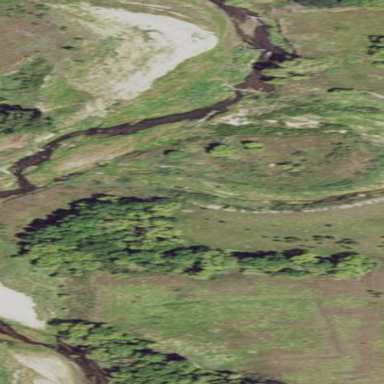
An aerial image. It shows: Protected archaeological site within nature reserve. The site is settlement and holds historical significance.